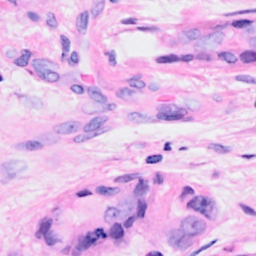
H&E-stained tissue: Breast